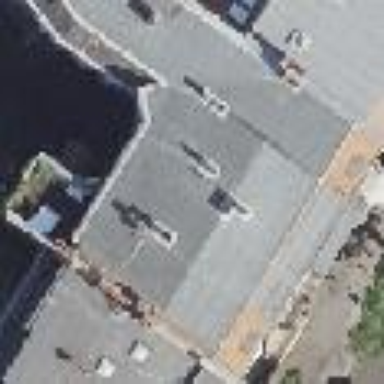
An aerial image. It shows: The image shows part of apartment building.